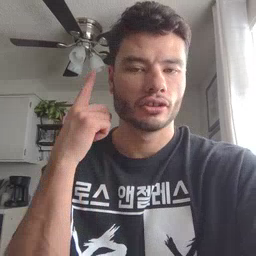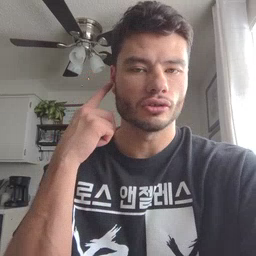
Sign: ear